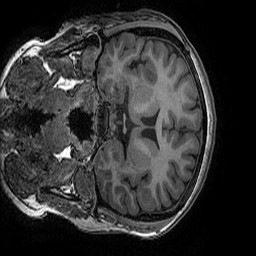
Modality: T1w
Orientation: coronal
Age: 31
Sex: female
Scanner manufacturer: ge
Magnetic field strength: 3 T
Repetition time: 0.008184 s
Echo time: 0.003192 s